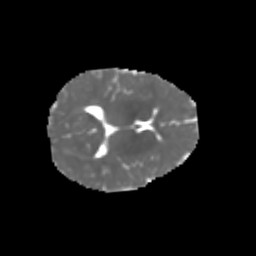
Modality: MD
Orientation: axial
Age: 6
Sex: female
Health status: healthy